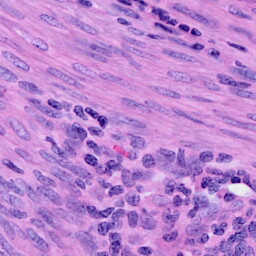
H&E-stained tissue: Cervix